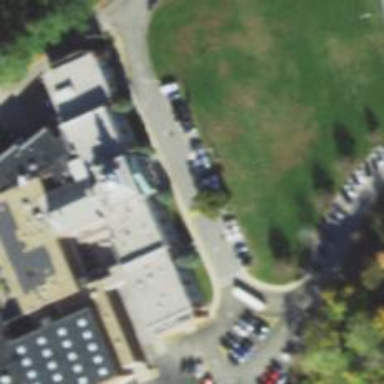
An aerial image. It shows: School.